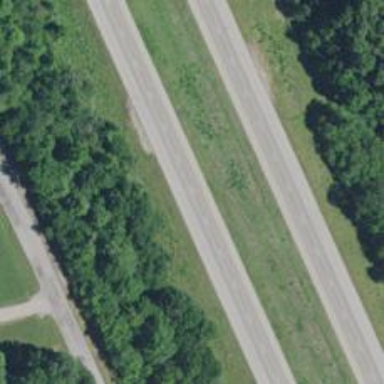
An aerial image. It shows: Asphalt motorway.